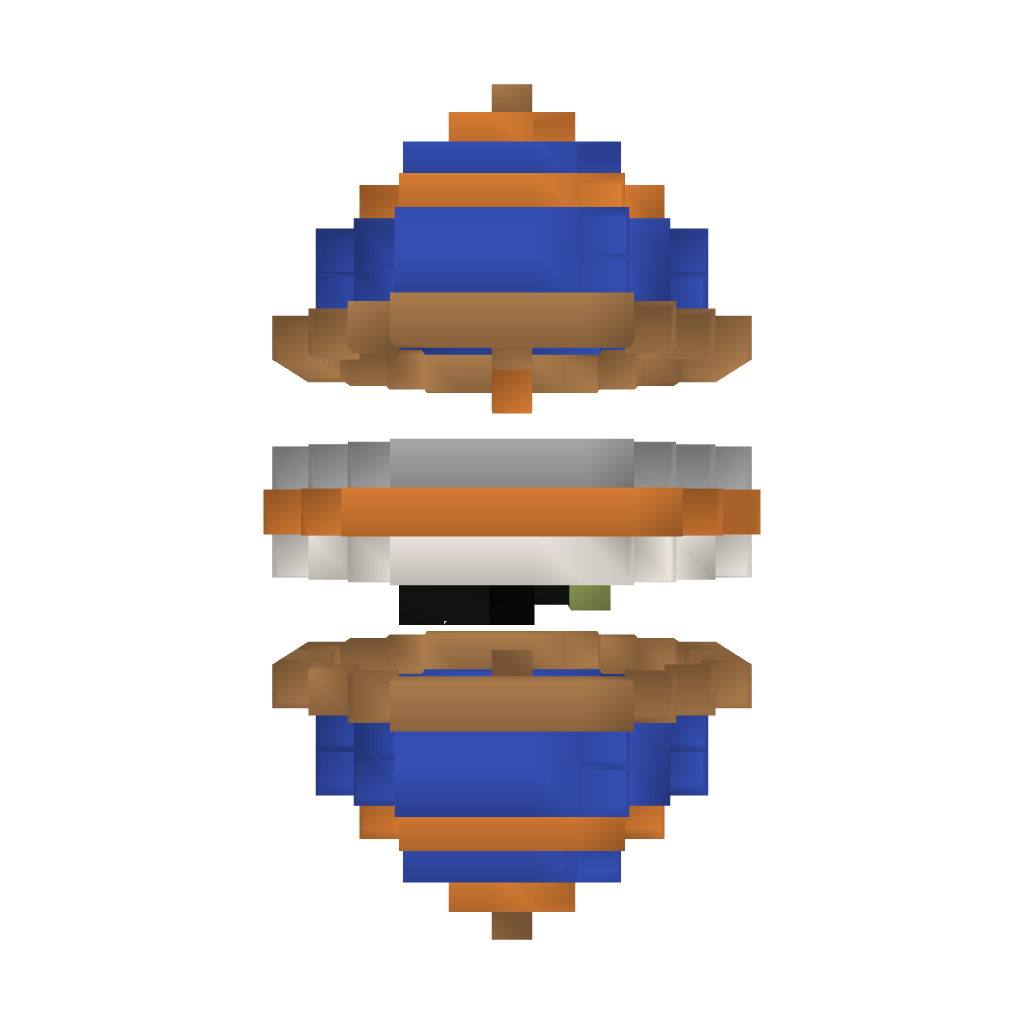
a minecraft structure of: Floating Module